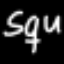
Label: squiggle